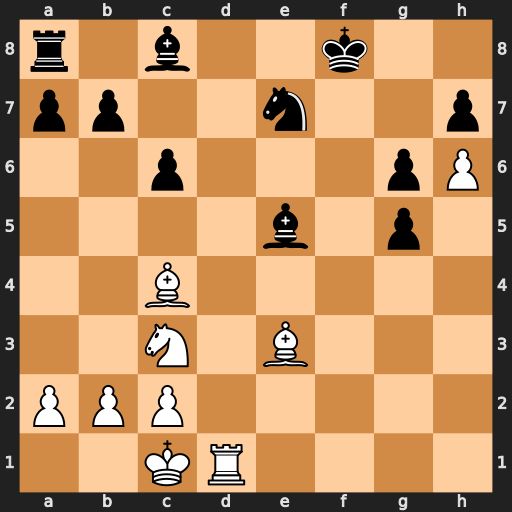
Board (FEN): r1b2k2/pp2n2p/2p3pP/4b1p1/2B5/2N1B3/PPP5/2KR4
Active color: w
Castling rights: -
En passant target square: -
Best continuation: Rd8#